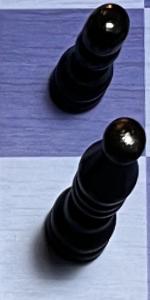
Label: Bishop_Black